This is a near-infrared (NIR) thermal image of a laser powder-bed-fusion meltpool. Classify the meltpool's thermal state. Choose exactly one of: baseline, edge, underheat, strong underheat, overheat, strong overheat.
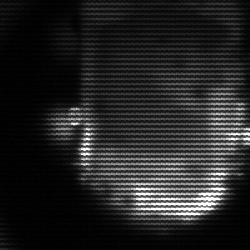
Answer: baseline